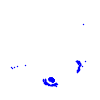
Particle: pion